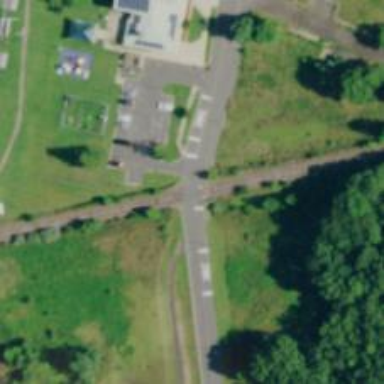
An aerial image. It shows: Railway level crossing.